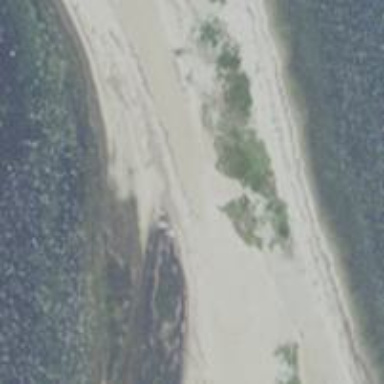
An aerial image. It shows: Beautiful beach with natural surroundings.